Field crop: maize
Growth stage: 1
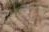
Species: salsola